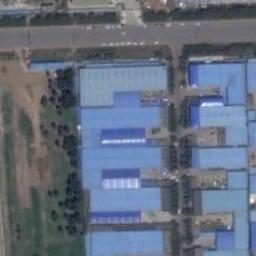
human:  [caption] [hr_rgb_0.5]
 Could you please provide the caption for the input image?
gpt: Houses in the industrial area have blue roofs .

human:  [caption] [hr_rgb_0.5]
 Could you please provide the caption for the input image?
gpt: A industrial area with some blue workshops is along a road .

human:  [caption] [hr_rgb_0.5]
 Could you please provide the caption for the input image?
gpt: In an industrial area there are many neatly arranged blue factories and roads with green belts .

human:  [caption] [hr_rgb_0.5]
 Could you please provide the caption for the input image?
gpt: There is a road beside the industrial area .

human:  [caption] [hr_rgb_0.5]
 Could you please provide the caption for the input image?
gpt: There are some blue buildings on the industrial area .